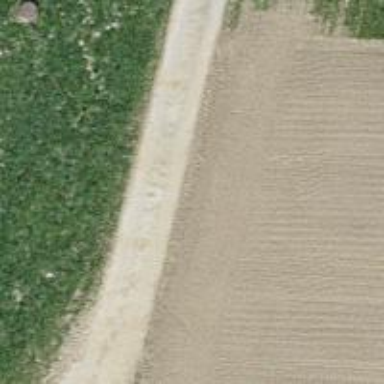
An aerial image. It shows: Well-maintained track road with grade 1 tracktype.